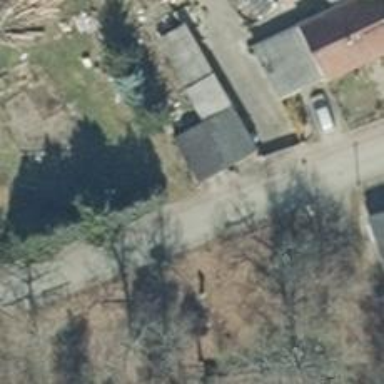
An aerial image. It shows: Minor power line.